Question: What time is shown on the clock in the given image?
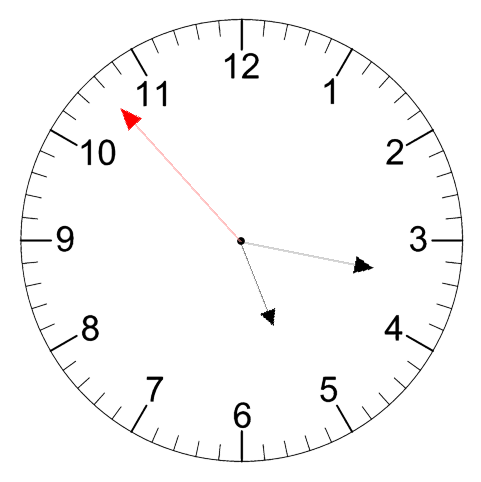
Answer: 05:16:53